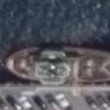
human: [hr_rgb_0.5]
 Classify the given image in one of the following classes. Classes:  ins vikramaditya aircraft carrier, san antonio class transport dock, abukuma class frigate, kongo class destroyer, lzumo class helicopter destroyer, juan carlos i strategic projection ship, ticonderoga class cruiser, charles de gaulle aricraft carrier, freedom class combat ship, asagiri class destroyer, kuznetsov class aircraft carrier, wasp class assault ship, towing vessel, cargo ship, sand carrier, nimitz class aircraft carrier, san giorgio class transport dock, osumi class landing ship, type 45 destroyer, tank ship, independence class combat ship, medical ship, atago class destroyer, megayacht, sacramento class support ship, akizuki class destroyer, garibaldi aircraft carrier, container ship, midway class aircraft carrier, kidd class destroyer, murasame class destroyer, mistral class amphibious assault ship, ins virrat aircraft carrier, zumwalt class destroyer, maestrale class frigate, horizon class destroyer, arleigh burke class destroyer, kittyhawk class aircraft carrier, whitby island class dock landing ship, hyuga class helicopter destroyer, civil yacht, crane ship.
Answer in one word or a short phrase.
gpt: Towing vessel